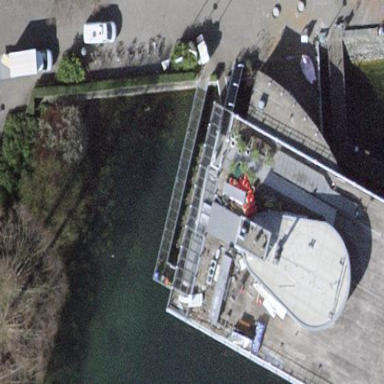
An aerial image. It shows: Restaurant building.